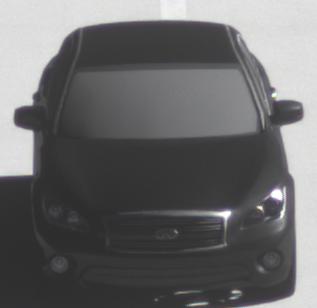
Make: Infiniti
Model: M 37
Detailed model: M (Y51)
Model produced from: 2010/10
Model produced until: 2013/11
Doors: 4
Color: black
Road condition: dry road
Daytime: morning or afternoon
Contrast: high contrast